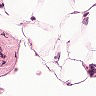
Metastatic tissue present: no